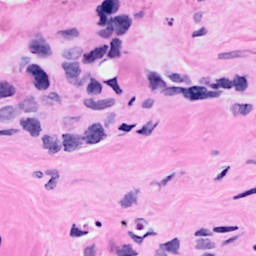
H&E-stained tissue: Breast